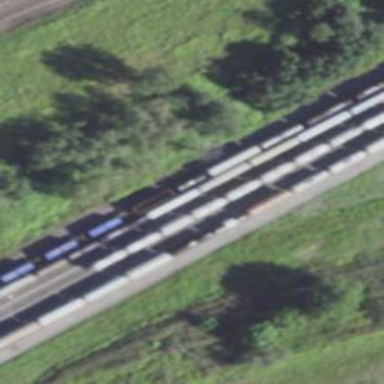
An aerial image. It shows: Abandoned railway yard.